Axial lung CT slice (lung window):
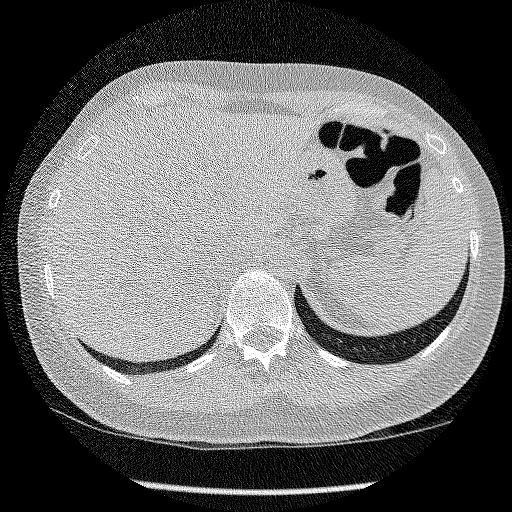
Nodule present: no